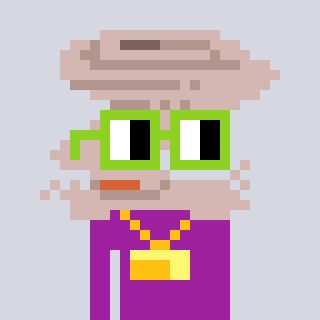
a pixel art character with square light green glasses, a tornado-shaped head and a magenta-colored body on a cool background